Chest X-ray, AP view. Patient: 54 years old, sex M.
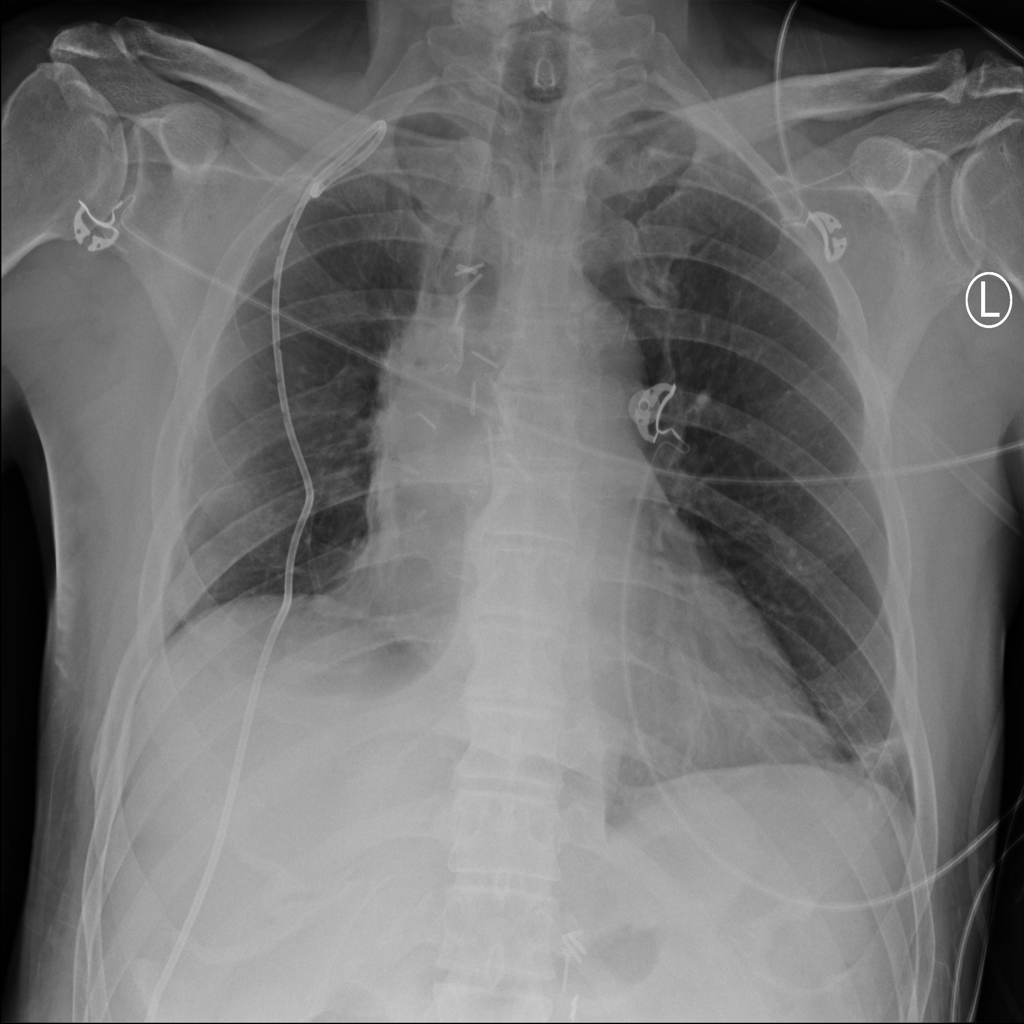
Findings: Pneumothorax, Atelectasis